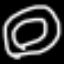
Label: donut